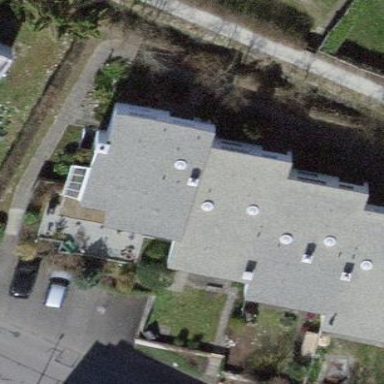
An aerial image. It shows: Building.